Question: Here is my code:
'''
#include<stdio.h>
#include<stdlib.h>
#define inf 99999999
#define vertex 5
#define edge 6
int main(){
int dis[vertex]={
0,inf,inf,inf,inf
};
int bak[vertex];
int u[edge],v[edge],w[edge];
int i,
k,
check = 0,
flag = 0,
count = 0;
for(i = 0 ;i<edge;i++){
scanf("%d %d %d
",&u[i],&v[i],&w[i]);
}
// test if data is received correctly
for(i = 0 ; i<edge;i++){
printf("%d %d %d
",u[i],v[i],w[i]);
}
//test_end
for(k = 0 ;k<vertex-1;k++){ // relax at most vertex-1 time
count ++;
/* check = 0; */
/* for(i = 0 ;i<vertex ;i++){ */
/* bak[i] = dis[i]; */
/* } */
for(i = 0 ;i<edge;i++){
if(dis[v[i]] > dis[u[i]] + w[i]){
dis[v[i]] = dis[u[i]] + w[i];
}
}
/* for(i = 0;i<vertex;i++){ */
/* if(bak[i] != dis[i]){ */
/* check = 1; */
/* break; */
/* } */
/* } */
/* if(check == 0){ */
/* break; */
/* } */
}
// test if have negative circle
for(i = 0 ; i< edge ;i++){
if(dis[v[i]] > dis[u[i]] + w[i])
flag = 1;
}
//test_end
if(flag == 1){
printf("Have circle
");
}
else{
printf("No circle
");
for(i = 0 ; i< vertex;i++){
printf("%d ",dis[i]);
}
}
printf("
count = %d
",count);
return 0;
}
'''
And here is my test data:
'''
1 2 2
0 1 -3
0 4 5
3 4 2
2 3 3
3 1 -3
'''
And result in my computer:
'''
1 2 2
0 1 -3
0 4 5
3 4 2
2 3 3
3 1 -3
No circle
0 -3 -1 2 4
count = 4
'''
> I misunderstanding the conception of negative circle. What I said
above was nonsense. This test weighted digraph contains no negative circle.
And I draw a picture:

The circle is 1->2->3->1
But the program doesn't report it.
Analyse the last data:
'''
3 1 -3
'''
//The following code is testing if have negative circle.
symbol i have been iterated to 5
'''
if(dis[v[i]] > dis[v[i]] + w[i]){
flag = 1;
}
//dis[1] now is -3 ,
//dis[3] now is 2 ,
//w[5] is -3
'''
-3 > 2 + (-3) is false !
So that's the problem ,
If I set the weight of 3->1 to -100, the algorithm can detect the negative circle.
'''
1 2 2
0 1 -3
0 4 5
3 4 2
2 3 3
3 1 -100
Have circle
count = 4
'''
So Is this kind of nature of Bellman-ford?
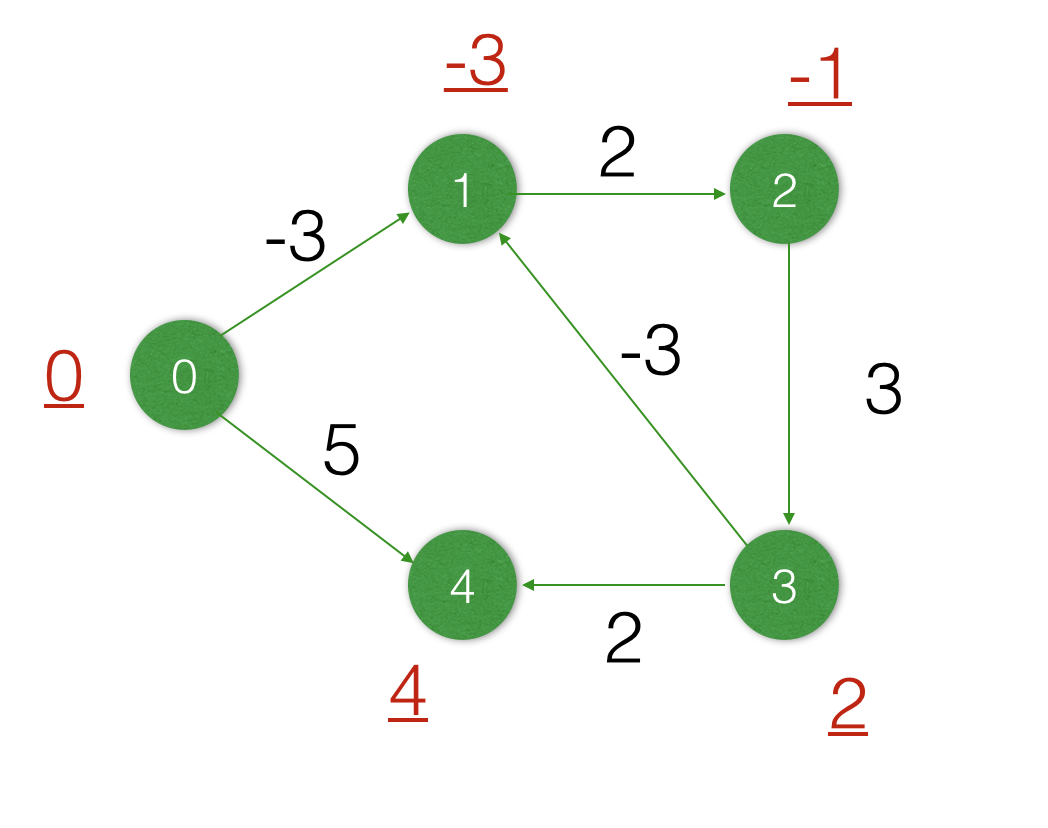
Answer: Yes, the Bellman-Ford algorithm can always detect negative cycles. If a negative cycle exists (e.g. when you set 3->1 to -100), the graph contains no shortest path because you can always stay in the cycle and get negative values.
See e.g. <URL>.